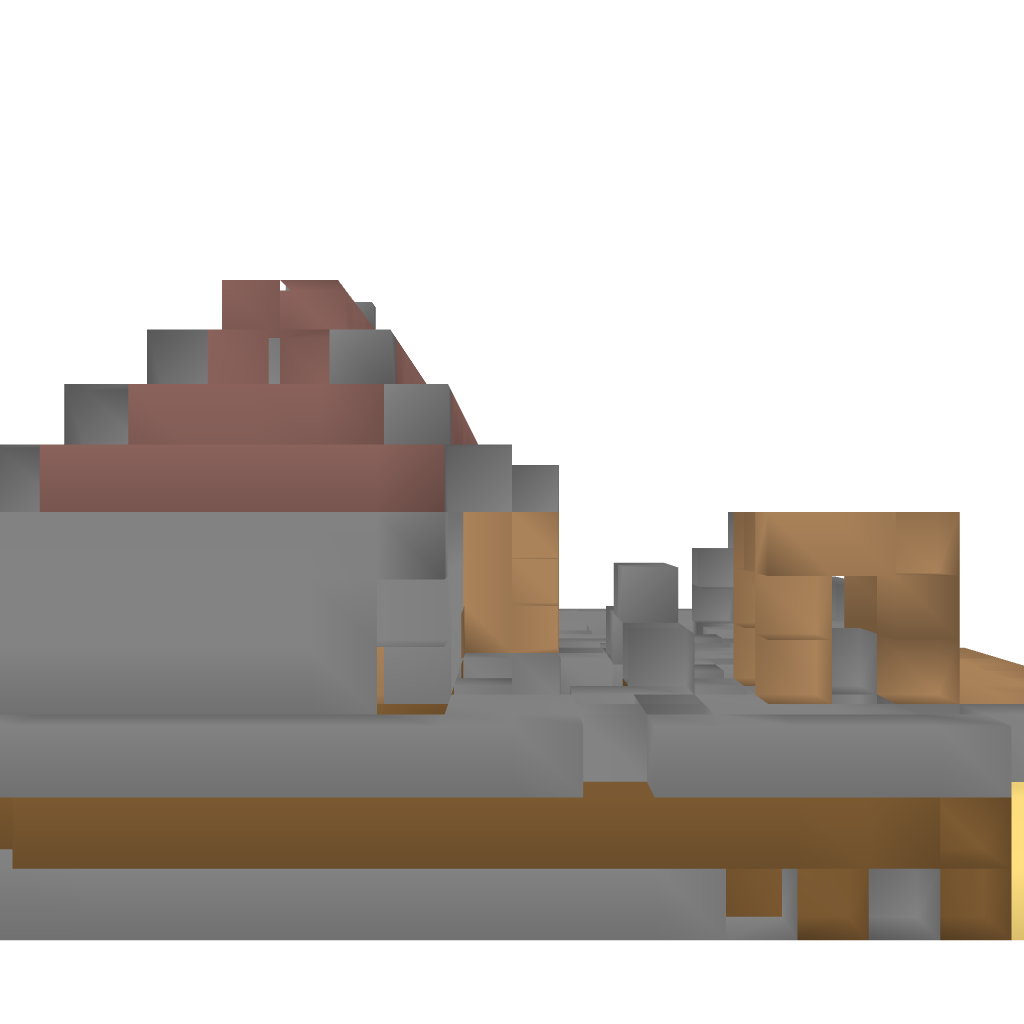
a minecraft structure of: Cozy house 3 block of earth house with roof  house 7 blocks total 10 blocks in height